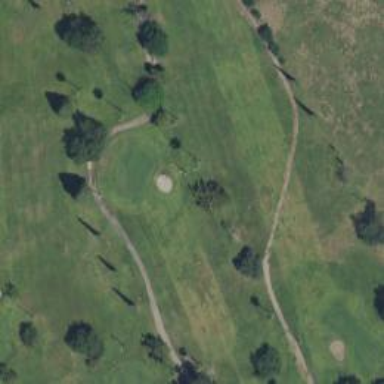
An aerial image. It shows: Golf hole.